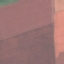
Label: AnnualCrop